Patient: sex M, age 52
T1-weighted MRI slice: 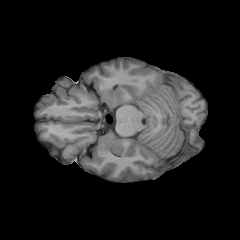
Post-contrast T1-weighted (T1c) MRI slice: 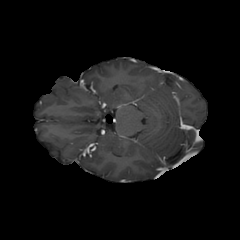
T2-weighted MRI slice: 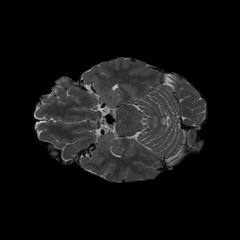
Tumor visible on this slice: no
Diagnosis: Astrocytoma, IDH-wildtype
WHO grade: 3